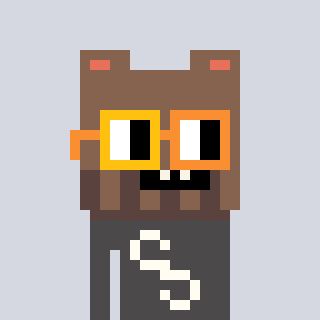
a pixel art character with square yellow and orange glasses, a bear-shaped head and a grayscale-colored body on a cool background